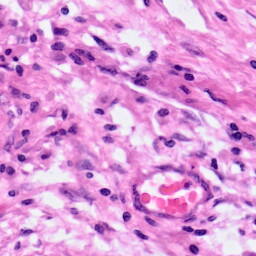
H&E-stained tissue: Pancreatic